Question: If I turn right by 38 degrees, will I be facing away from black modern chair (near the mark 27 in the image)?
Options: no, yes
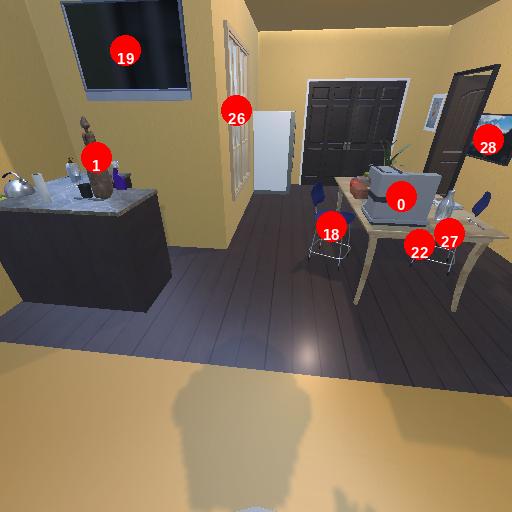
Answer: no